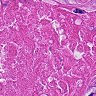
Metastatic tissue present: yes